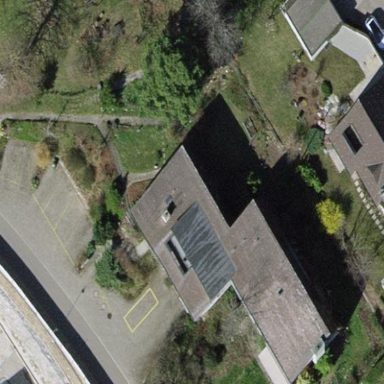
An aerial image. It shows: Flat-roofed building.